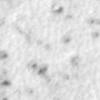
Label: no_change